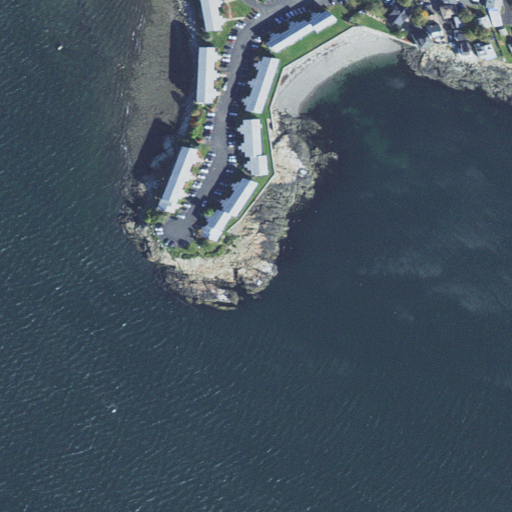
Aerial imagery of cape in Massachusetts named Bass Point containing open water, high intensity development, medium intensity development, and barren land